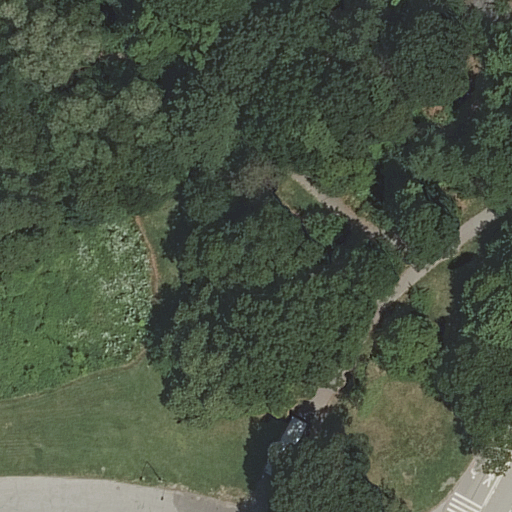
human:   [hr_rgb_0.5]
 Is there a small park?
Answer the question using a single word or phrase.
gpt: no

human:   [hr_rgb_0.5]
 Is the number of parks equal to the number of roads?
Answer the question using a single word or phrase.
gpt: no

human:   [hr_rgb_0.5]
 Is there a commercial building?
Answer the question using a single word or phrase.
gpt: no

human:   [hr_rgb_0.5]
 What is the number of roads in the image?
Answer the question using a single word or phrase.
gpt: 8

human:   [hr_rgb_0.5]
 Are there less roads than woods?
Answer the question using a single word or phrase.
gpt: no

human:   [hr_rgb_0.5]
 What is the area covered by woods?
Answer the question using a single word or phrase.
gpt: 9790m2

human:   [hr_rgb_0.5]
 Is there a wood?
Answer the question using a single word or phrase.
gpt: yes

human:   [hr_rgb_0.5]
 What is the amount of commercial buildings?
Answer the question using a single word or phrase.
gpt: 0

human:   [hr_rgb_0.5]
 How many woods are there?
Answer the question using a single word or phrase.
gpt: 1

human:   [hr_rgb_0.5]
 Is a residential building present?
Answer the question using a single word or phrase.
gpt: no

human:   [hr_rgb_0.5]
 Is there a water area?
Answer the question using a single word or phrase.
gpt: no

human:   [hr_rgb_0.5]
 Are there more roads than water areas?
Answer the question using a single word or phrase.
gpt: yes

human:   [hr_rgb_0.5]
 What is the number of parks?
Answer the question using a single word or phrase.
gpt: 1

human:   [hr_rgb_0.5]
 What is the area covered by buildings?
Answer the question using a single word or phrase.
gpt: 0m2

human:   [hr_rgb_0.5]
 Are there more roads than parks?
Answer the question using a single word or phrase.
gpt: yes

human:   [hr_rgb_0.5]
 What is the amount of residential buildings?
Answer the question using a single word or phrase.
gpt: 0

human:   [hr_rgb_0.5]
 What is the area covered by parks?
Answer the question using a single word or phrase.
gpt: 10633m2

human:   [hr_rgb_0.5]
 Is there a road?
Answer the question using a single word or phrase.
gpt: yes

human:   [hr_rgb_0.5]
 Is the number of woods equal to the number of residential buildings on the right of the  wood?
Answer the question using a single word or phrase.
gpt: no

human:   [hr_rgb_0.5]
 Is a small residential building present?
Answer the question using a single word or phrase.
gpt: no

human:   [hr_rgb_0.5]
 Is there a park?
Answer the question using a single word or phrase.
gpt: yes

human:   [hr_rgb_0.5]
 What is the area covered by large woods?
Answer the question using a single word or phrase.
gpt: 9790m2

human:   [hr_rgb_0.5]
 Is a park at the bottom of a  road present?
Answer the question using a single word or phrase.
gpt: no

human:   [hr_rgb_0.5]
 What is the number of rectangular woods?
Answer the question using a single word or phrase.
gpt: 0

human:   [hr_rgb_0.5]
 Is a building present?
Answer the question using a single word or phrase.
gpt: no

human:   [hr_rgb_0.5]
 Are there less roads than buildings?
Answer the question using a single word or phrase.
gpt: no

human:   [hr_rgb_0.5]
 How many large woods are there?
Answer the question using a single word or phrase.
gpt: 1

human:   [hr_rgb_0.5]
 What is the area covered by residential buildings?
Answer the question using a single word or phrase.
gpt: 0m2

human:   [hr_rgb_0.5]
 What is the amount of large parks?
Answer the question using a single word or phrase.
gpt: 1

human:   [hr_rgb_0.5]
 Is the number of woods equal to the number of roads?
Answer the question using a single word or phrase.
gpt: no

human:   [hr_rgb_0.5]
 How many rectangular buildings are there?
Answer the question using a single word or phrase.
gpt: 0

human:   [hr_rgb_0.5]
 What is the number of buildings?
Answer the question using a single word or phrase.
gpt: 0

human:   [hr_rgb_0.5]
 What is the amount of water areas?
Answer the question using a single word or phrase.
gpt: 0

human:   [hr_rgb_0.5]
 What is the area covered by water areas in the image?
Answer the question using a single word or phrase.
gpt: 0m2

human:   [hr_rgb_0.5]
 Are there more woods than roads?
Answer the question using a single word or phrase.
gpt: no

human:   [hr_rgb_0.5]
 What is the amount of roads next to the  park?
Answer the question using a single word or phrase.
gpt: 8

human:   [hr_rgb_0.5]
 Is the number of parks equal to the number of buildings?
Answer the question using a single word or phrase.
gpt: no

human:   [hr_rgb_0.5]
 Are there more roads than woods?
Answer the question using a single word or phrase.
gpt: yes

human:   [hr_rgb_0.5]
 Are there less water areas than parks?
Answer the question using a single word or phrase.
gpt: yes

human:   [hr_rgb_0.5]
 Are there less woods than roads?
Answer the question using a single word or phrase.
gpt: yes

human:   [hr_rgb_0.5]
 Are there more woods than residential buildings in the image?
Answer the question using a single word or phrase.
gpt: yes

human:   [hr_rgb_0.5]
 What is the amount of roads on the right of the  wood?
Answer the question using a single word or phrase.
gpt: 8

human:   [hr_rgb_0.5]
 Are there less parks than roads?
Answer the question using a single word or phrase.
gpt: yes

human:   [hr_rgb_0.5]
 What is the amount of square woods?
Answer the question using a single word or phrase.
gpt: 0

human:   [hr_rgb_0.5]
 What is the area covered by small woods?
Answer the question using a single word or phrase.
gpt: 0m2

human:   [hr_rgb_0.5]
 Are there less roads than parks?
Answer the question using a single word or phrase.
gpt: no

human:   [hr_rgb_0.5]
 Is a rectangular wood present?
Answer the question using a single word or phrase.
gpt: no

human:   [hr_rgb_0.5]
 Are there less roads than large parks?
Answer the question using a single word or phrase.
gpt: no

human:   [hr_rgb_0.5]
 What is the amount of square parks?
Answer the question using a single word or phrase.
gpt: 0

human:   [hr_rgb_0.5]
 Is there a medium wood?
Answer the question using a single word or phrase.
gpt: no

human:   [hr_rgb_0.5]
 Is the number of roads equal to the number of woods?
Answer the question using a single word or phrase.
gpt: no

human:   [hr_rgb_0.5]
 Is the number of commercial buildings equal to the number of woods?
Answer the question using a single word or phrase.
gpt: no

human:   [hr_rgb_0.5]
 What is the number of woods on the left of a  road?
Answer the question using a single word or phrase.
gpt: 1

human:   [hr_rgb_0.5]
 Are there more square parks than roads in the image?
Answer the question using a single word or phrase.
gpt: no

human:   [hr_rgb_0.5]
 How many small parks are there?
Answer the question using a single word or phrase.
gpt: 0

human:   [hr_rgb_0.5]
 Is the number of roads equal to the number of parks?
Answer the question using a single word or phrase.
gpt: no

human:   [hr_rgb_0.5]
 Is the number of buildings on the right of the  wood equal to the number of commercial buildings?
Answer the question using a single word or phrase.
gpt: yes

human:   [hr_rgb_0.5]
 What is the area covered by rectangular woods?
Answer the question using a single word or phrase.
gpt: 0m2

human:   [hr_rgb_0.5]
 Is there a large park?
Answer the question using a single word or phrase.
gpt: yes

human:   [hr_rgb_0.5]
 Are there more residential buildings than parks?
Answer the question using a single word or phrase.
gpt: no

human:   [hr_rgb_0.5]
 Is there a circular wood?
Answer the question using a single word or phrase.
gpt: no

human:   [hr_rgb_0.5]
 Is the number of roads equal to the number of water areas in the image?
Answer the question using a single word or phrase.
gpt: no

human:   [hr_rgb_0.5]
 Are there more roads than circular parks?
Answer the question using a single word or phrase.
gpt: yes

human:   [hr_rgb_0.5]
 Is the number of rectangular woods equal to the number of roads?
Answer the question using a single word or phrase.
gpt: no